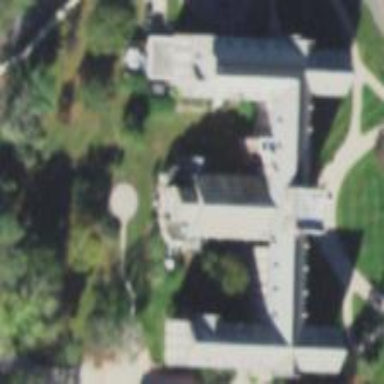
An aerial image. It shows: College building.